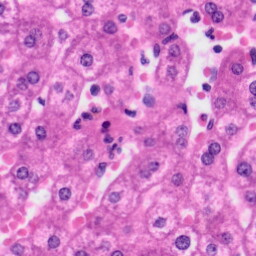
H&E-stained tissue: Liver